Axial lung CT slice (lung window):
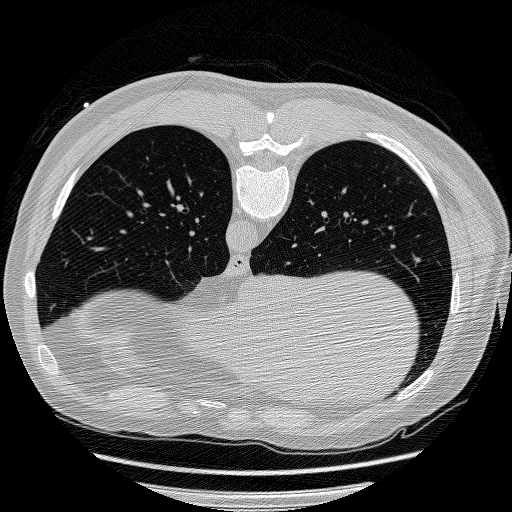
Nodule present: no